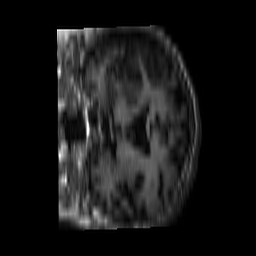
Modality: T1w
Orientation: coronal
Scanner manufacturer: philips
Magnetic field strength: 3 T
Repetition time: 2 s
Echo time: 0.02 s